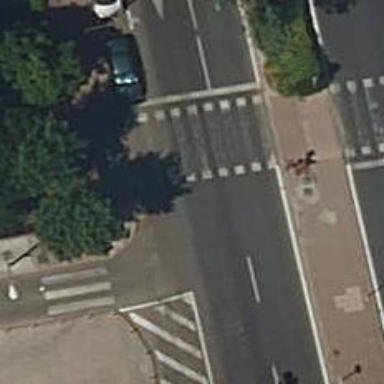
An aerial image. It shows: Road crossing with traffic signals.